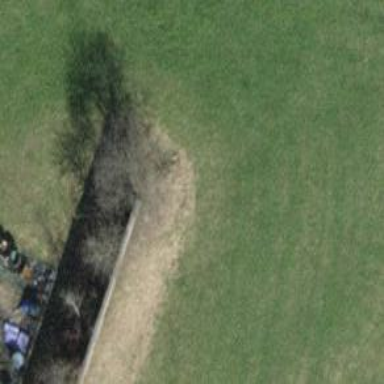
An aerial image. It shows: Hedge acting as barrier.